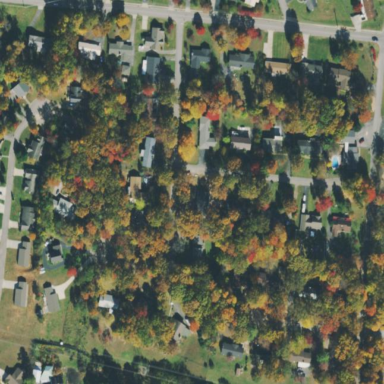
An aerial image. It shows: Residential area consisting of single-family homes.